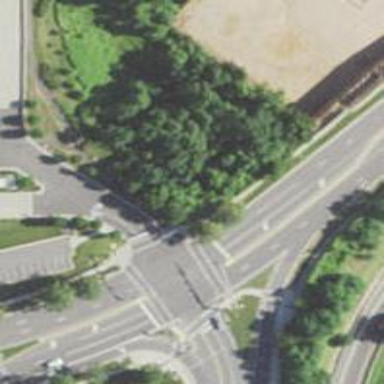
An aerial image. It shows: Pedestrian crossing with zebra markings on footway.